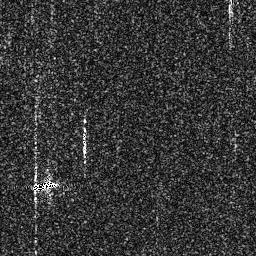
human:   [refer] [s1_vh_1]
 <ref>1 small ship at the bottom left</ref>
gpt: <box>[[10, 69, 22, 74, 0]]</box>